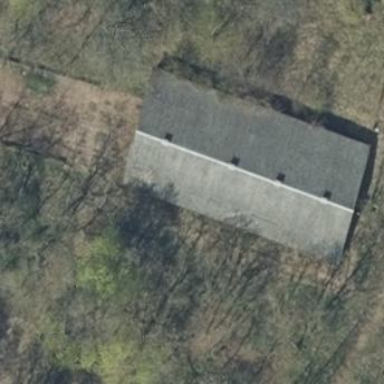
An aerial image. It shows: Gabled grey farm auxiliary building with roof oriented along its structure.